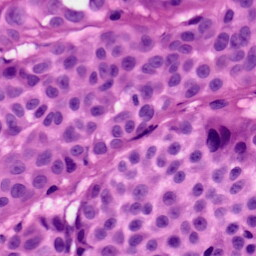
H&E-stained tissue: Skin